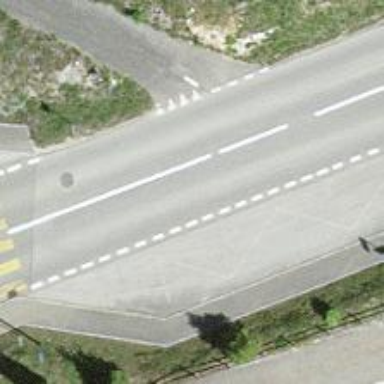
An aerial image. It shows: Bus stop with stop position for public transport.